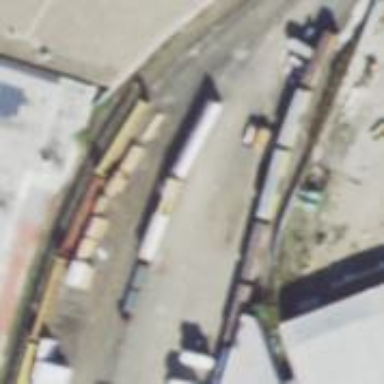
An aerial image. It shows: Railway yard in service.